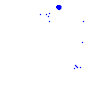
Particle: proton